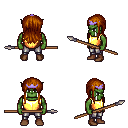
a pixel art fantasy rpg character, male body template, orc, green skin, gold chest armor, metal pants, brunette unkempt hairstyle, purple tiara, brown shoes, spear, four views (front, back, left, right), 2x2 character sprite sheet, small pixel art, hard edges, no anti-aliasing